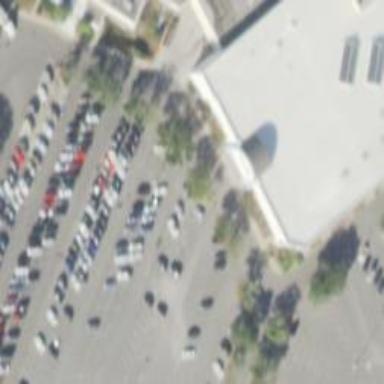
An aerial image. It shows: Parking space is available.